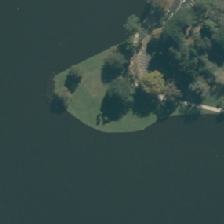
Land cover: urban_parkland